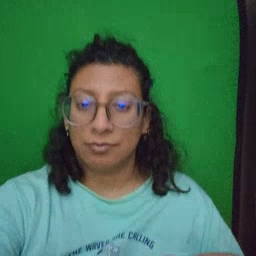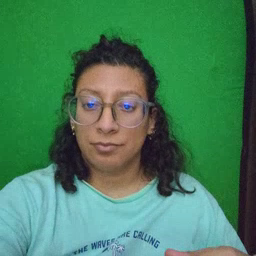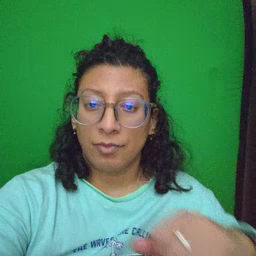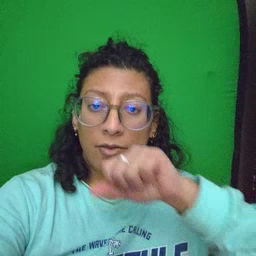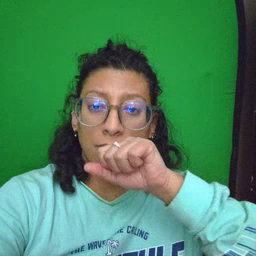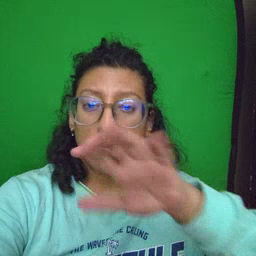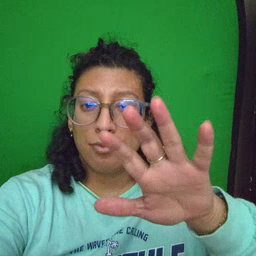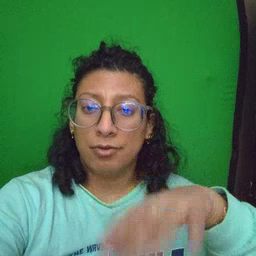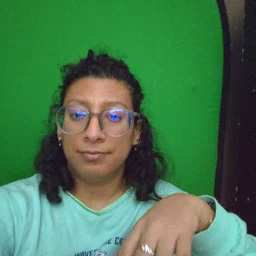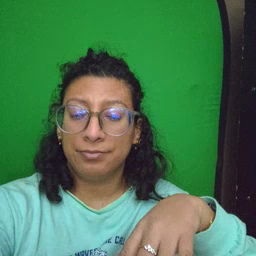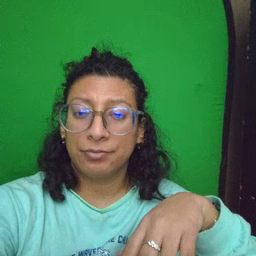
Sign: blow